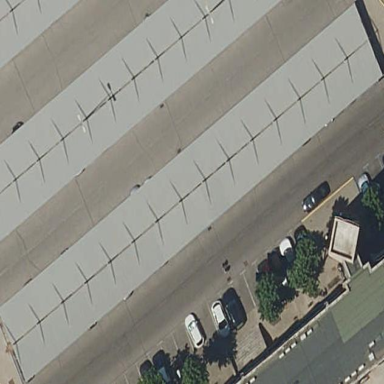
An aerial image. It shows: View of roof of building.